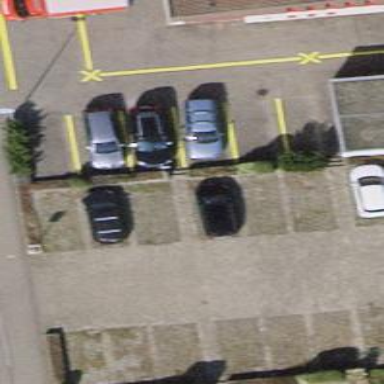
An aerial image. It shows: Street side parking area.